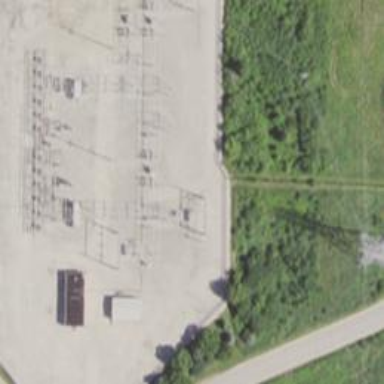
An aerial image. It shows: Switch for power supply.